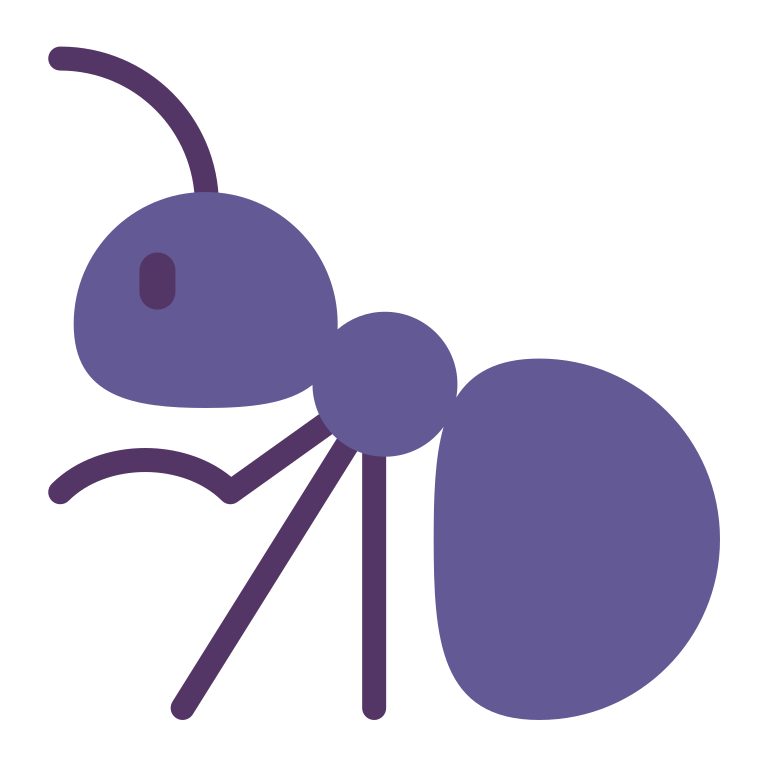
ant flat